В сосуде с водой плавает кусочек льда, удерживаемый нитью (см. рис.). Натяжение нити $F=10~Н$.
На сколько изменится уровень воды в сосуде, если лед растает? Площадь сечения сосуда $S= 100~см^2$.
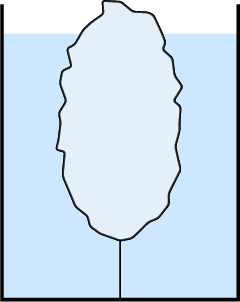
Ответ: $$\Delta h= F/\rho_в gS=10~см,$$где $\rho_в=10^3~кг/м^3$ — плотность воды
Темы:
T, Всероссийские, Гидростатика, Сила Архимеда